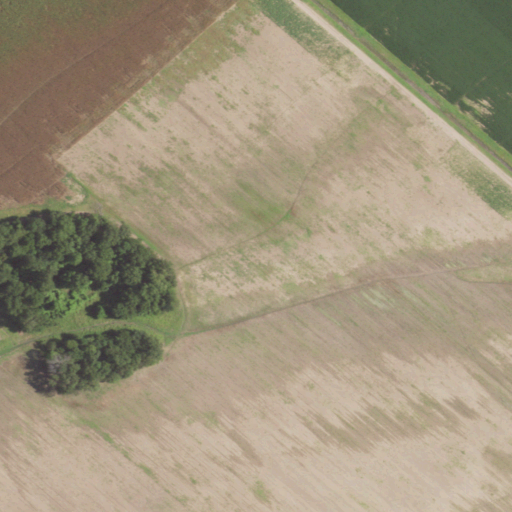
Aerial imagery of island in Louisiana named Vidal Island containing cultivated crops, woody wetlands, medium intensity development, open development, low intensity development, and high intensity development